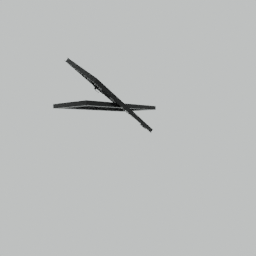
Label: architecture